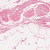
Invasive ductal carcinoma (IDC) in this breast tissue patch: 0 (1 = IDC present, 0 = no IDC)